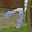
Label: 7